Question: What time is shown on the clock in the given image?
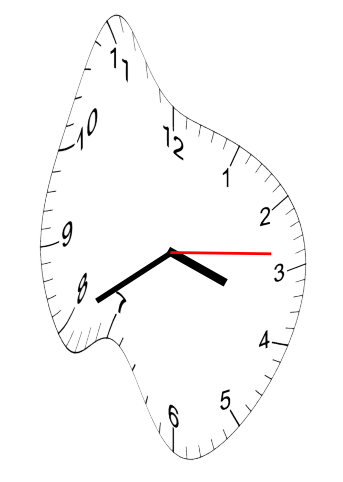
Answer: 03:40:14